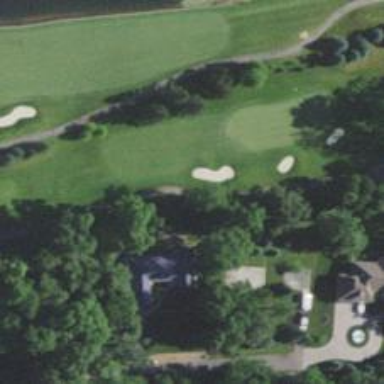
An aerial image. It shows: Path designated for golf carts.